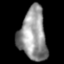
Tissue: lung
Cell type: Others
Senescence score: 0.2264
Nuclear area (px): 1391
Mean DAPI intensity: 150.006